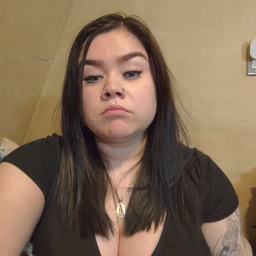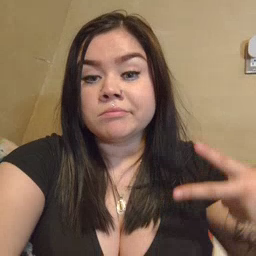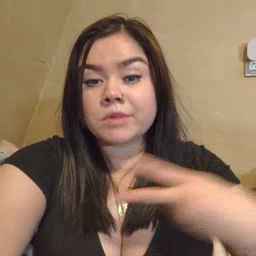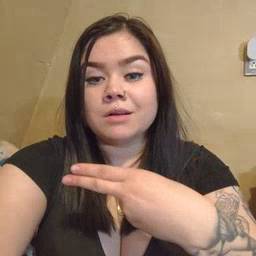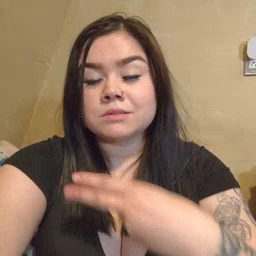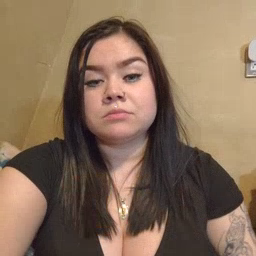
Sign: cut